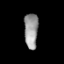
Tissue: prostate
Cell type: T cells
Senescence score: 0.7757
Nuclear area (px): 475
Mean DAPI intensity: 153.935